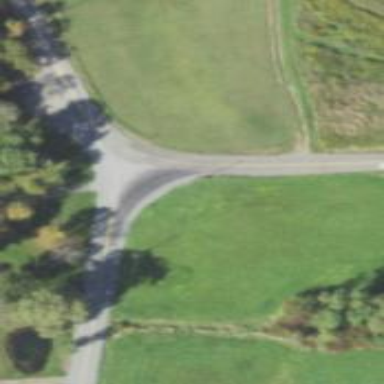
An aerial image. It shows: Road with stop sign.